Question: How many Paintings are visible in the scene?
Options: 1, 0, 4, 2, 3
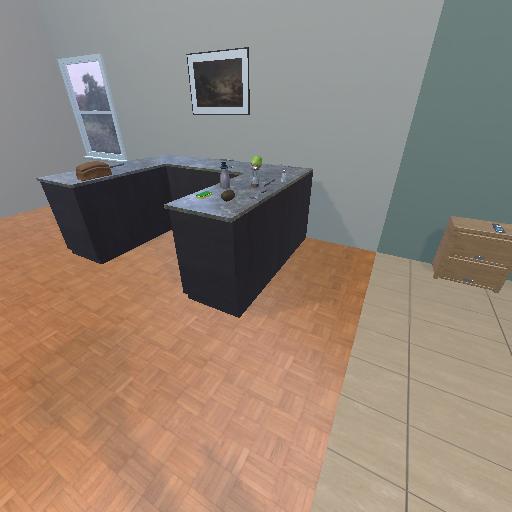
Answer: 1